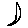
Label: moon